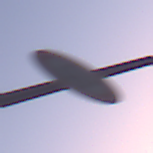
Verkehrszeichen: Geschwindigkeit60
Umgebung: Outdoor, Nature
Tageszeit: SunriseSunset
Wetter: Clear
Licht: Natural
Jahreszeit: NotSpecified
Kontrast: LowContrast